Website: bh-photo
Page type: address-validator
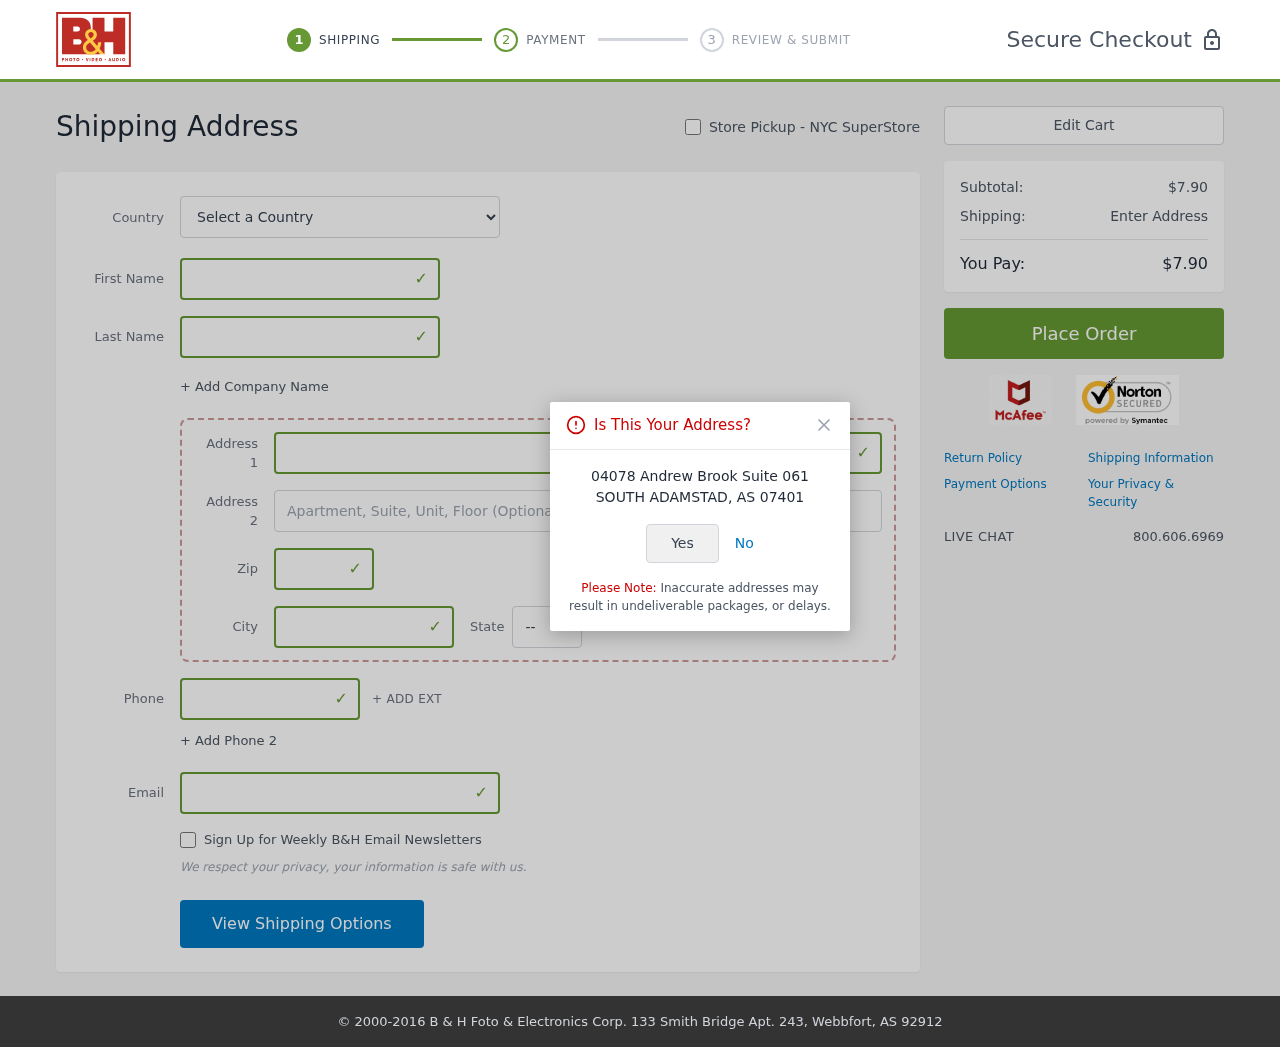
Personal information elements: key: PII_CITY
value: South Adamstad
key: PII_COUNTRY
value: United States
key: PII_EMAIL
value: daniel.valdez@yahoo.com
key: PII_FIRSTNAME
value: Daniel
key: PII_LASTNAME
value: Valdez
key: PII_PHONE
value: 4633223416
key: PII_POSTCODE
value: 07401
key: PII_STATE_ABBR
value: AS
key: PII_STREET
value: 04078 Andrew Brook Suite 061
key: PII_CITY_CONFIRM
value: SOUTH ADAMSTAD
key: PII_STATE
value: AS
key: PII_POSTCODE_FULL
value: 07401
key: PII_POSTCODE_NUMERIC
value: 7401
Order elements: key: ORDER_SUBTOTAL
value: $7.90
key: ORDER_TOTAL
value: $7.90